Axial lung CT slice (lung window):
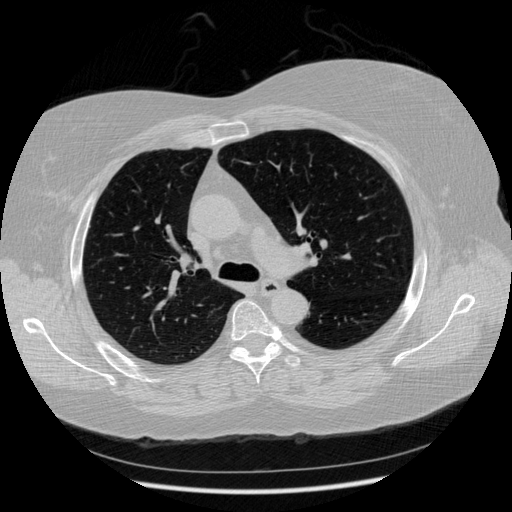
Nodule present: no